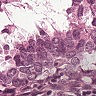
Metastatic tissue present: yes